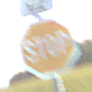
Verkehrszeichen: Stop
Zusatzzeichen oben: RichtungsangabeDurchPfeile9
Umgebung: Outdoor, Nature
Tageszeit: SunriseSunset
Wetter: PartlyCloudy
Licht: Natural
Jahreszeit: NotSpecified
Kontrast: MediumContrast